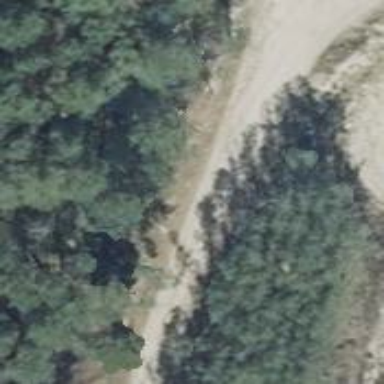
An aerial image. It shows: Sandy track with grade3 tracktype.